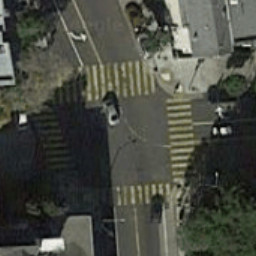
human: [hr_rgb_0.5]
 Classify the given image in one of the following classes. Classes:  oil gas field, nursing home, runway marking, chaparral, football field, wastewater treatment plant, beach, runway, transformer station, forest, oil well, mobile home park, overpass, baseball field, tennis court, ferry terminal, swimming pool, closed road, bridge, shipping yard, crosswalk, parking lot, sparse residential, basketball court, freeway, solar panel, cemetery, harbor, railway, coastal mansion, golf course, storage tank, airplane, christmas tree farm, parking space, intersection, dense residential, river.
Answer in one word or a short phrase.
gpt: crosswalk